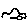
Label: car